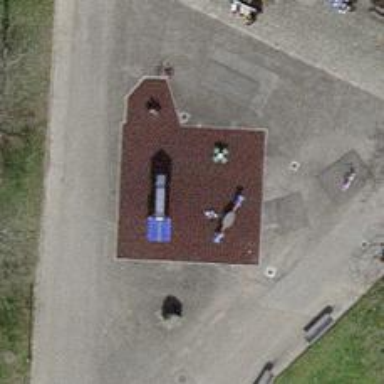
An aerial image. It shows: Playground area for leisure land.